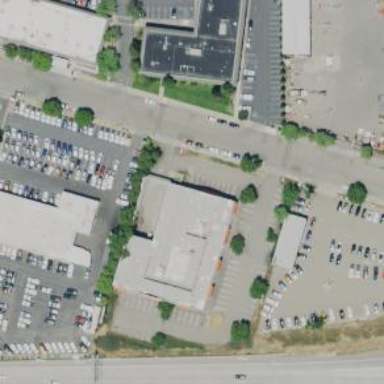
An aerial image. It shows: Commercial building.